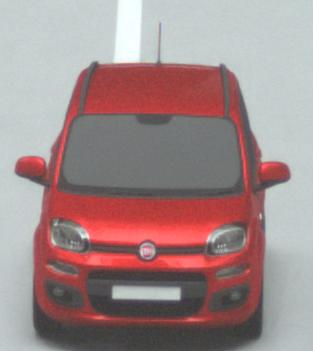
Make: Fiat
Model: Panda 1.2 8V
Detailed model: Panda (312)
Model produced from: 2013/02
Model produced until: 2013/12
Doors: 5
Color: red
Road condition: dry road
Daytime: midday
Contrast: medium contrast